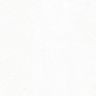
Metastatic tissue present: no